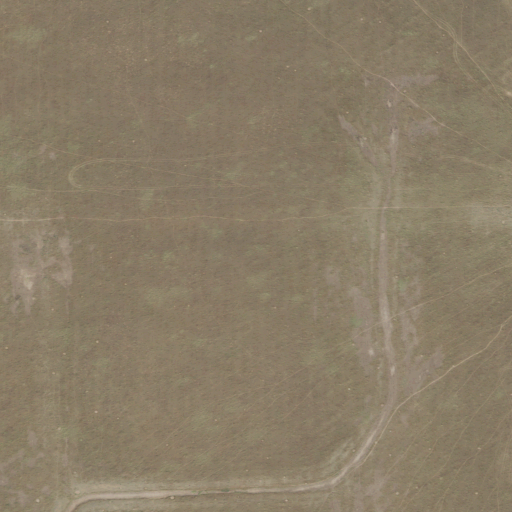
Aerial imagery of ridge(s) in Texas named Pumpkin Ridge containing only cultivated crops